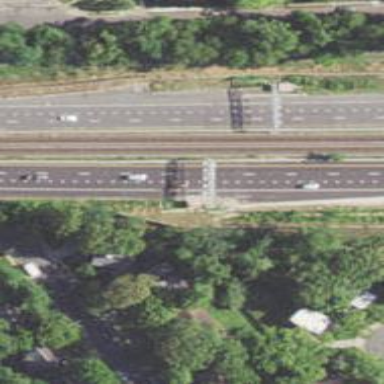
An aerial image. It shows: Toll gantry on the road.